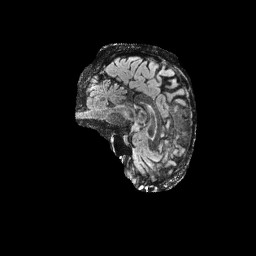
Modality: FLAIR
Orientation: sagittal
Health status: ill
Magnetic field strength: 3 T